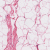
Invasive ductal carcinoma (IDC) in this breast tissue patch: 0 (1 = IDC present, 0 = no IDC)